Question: How can I access this 'Cookies' via js code?
They doesn't present in document.cookie object(it's empty)

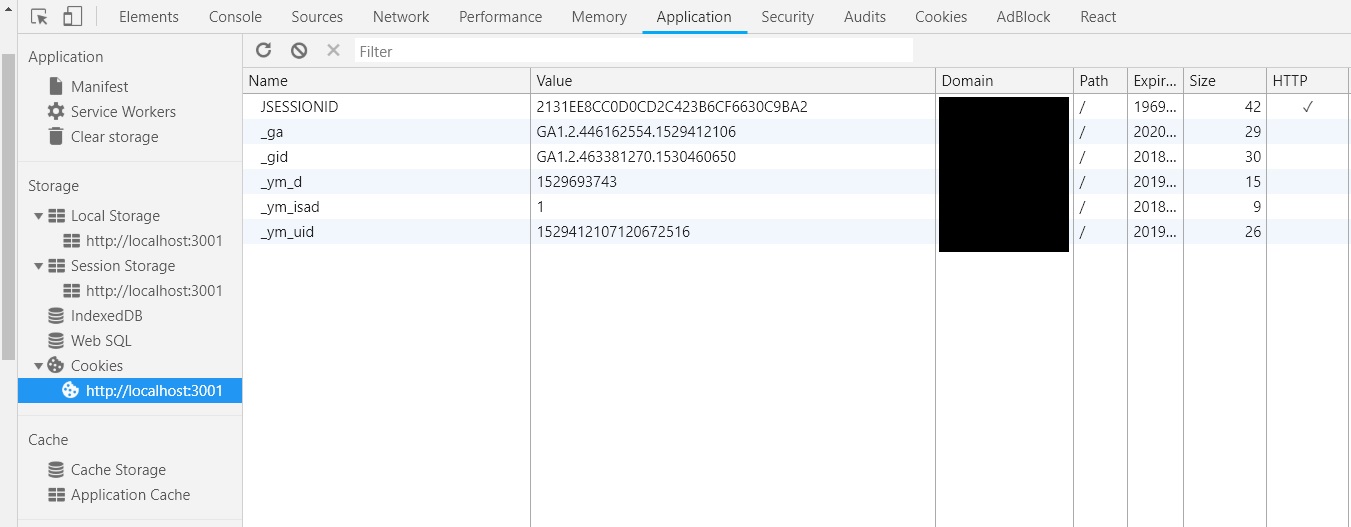
Answer: '''
var x = document.cookie;
'''
'''
function getCookie(cname) {
var name = cname + "=";
var decodedCookie = decodeURIComponent(document.cookie);
var ca = decodedCookie.split(';');
for(var i = 0; i <ca.length; i++) {
var c = ca[i];
while (c.charAt(0) == ' ') {
c = c.substring(1);
}
if (c.indexOf(name) == 0) {
return c.substring(name.length, c.length);
}
}
return "";
}
'''
Link to documentation: <URL>
'''
alert( $.cookie("example") );
'''
Go to this thread: <URL>